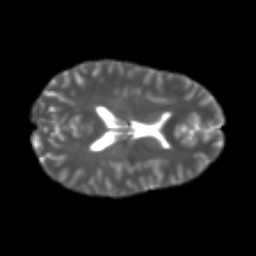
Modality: T2w
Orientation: axial
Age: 24
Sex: female
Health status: healthy
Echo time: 0.074 s